Interaction volume radius: 5 \u00c5
Interaction volume height: 10 \u00c5
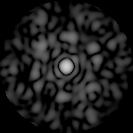
Disorder parameter: 0.822